Aerial crown-view tile of a tropical tree (Barro Colorado Island, Panama), acquired 20240716:
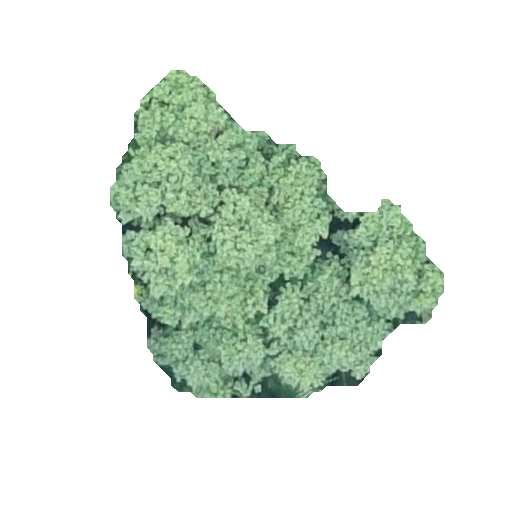
Species: Hieronyma alchorneoides
GBIF accepted scientific name: Hieronyma alchorneoides
Crown area: 106.539 m²